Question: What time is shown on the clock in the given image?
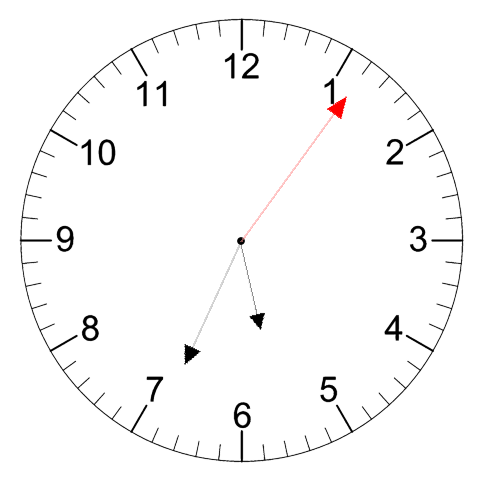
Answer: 05:34:06